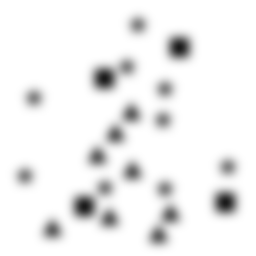
Squares: 4
Triangles: 8
Stars: 9
Total shapes: 21